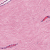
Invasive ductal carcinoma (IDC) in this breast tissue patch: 0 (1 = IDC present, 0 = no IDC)